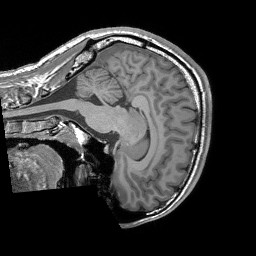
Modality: T1w
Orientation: sagittal